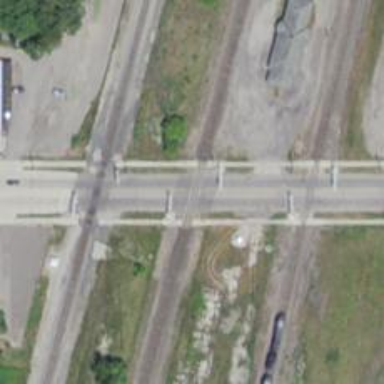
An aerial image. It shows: Level crossing with lights and saltire markings.